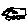
Label: car